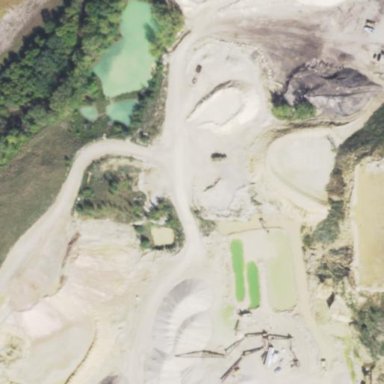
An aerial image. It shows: Quarry area.